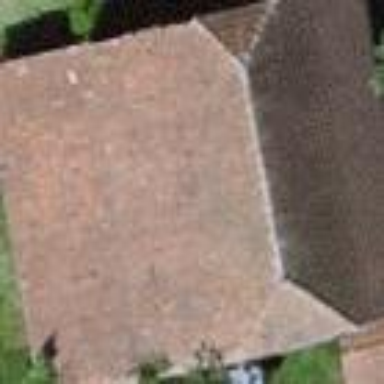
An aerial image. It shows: Barn.